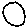
Label: circle